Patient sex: M
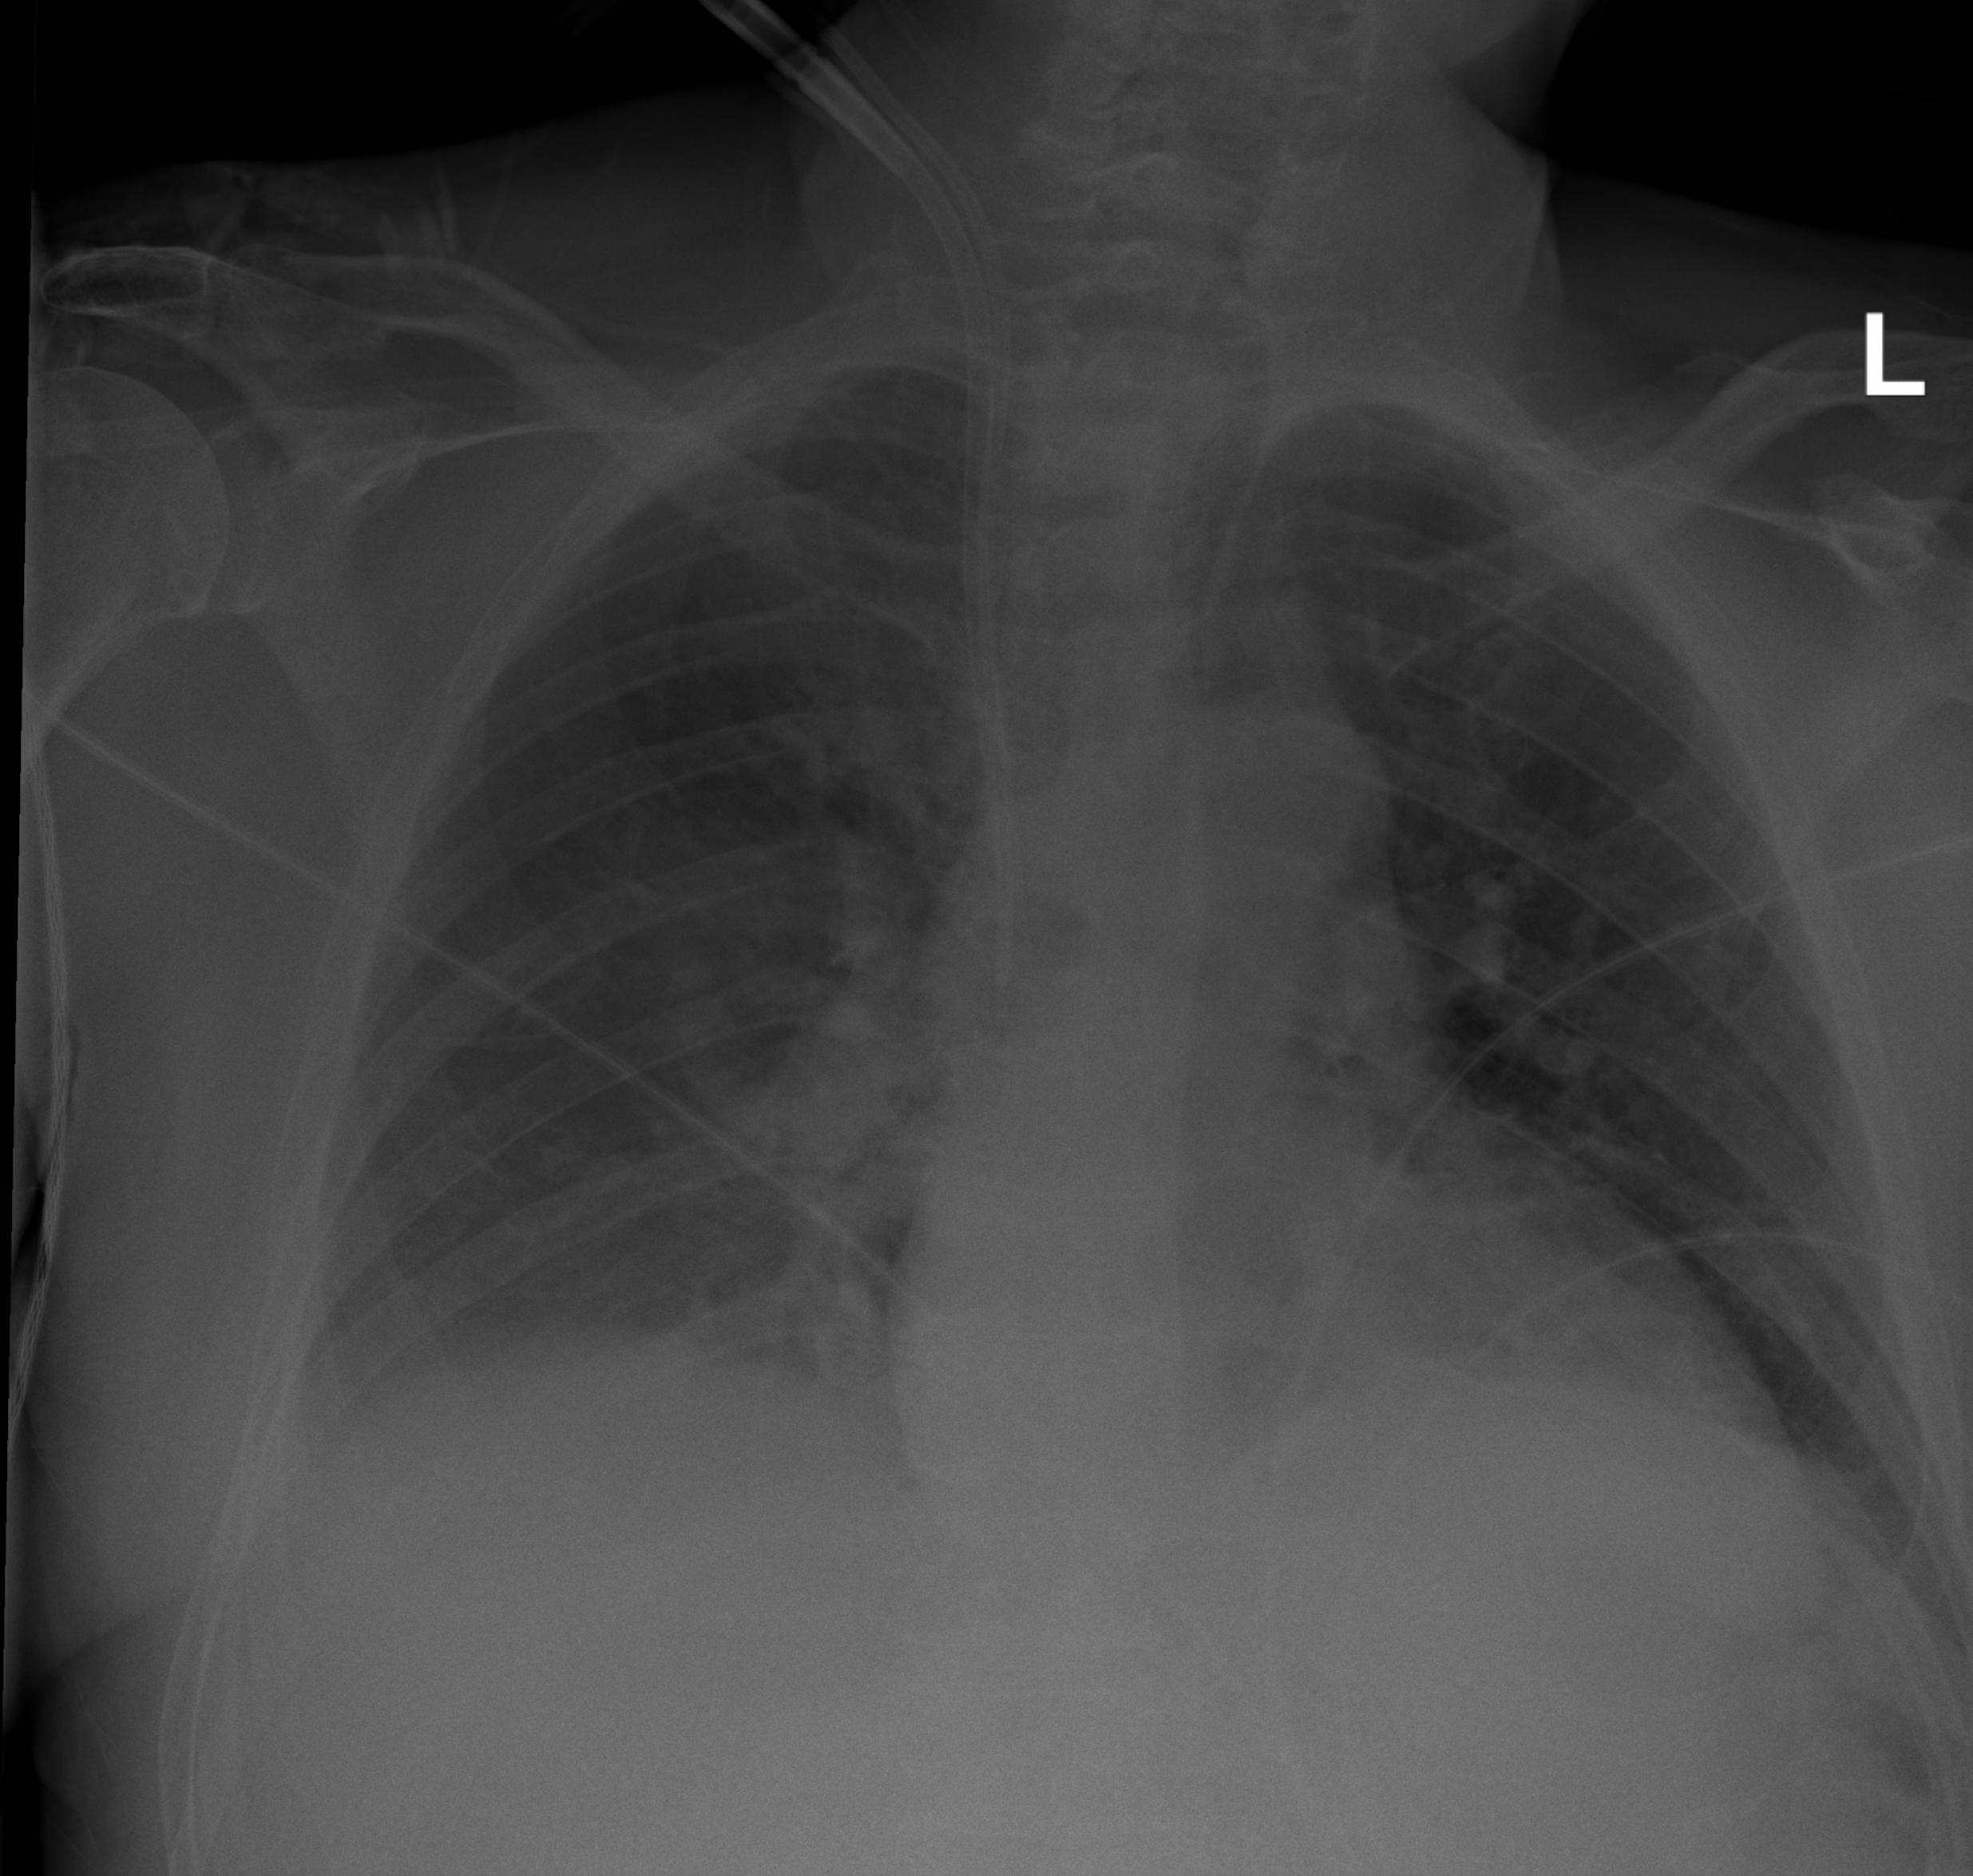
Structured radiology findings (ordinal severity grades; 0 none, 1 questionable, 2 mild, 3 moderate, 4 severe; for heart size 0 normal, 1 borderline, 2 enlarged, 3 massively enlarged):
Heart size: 0
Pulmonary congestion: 2
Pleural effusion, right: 2
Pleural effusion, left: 2
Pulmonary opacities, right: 0
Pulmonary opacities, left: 0
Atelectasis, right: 2
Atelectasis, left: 2